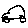
Label: car